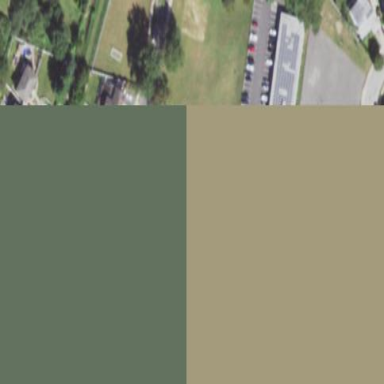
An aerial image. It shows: School.